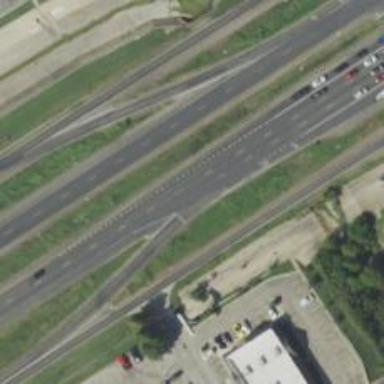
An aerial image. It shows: Primary link highway.